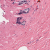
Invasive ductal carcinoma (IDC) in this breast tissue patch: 0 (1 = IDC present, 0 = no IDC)